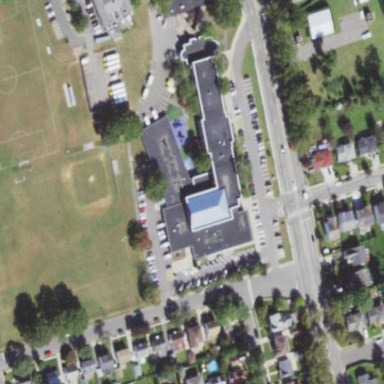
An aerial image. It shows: Public building used as community center.